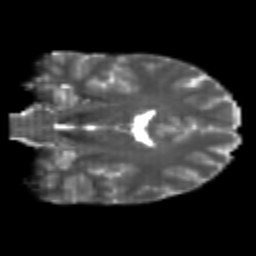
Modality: T2w
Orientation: coronal
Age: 20
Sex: male
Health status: healthy
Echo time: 0.074 s